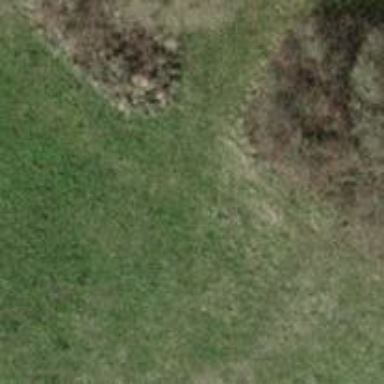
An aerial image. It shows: Grass track with grade5 track type.